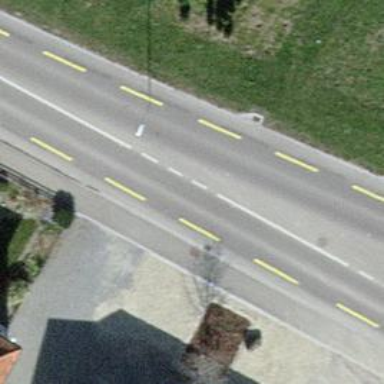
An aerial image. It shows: Primary road with asphalt surface.